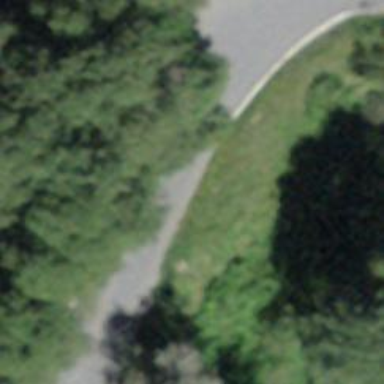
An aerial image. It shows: Residential road with asphalt surface. There are sidewalks on both sides of the road.